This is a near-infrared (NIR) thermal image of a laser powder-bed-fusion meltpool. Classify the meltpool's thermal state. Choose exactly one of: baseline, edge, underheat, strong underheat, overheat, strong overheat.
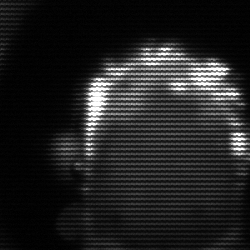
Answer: baseline